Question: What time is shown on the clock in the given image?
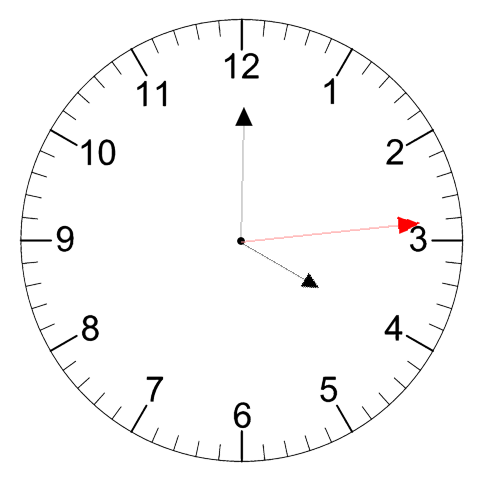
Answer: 04:00:14